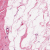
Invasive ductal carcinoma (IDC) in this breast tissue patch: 0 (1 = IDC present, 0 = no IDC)